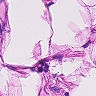
Metastatic tissue present: no